Question: I am trying to get a button (input) and a link to look identical on my page, but I am having some alignment issues in Firefox. This is the HTML:
'''
<p>
<input type="submit" value="Create New User" />
<a class="linkButton" href="/Admin">Cancel and Return to User Index</a>
</p>
'''
I am using the following CSS:
'''
.linkButton, .linkButton:link, .linkButton:visited, input[type="submit"], input[type="button"] {
background-color: #4AACC5;
border: 1px solid #4A77C4;
color: #FFFFFF;
cursor: pointer;
height: 27px;
margin: 2px;
padding: 3px 6px;
text-align: center;
text-decoration: none;
width: auto;
font: inherit;
}
'''
With the above setup everything works ok in Chrome, but in Firefox I have the two elements not aligned:

You can check this fiddle with both FF and Chrome: <URL>
Now, I would like a solution that would NOT involve using 'a' in both cases with something like 'onclick="javascript:submit();"'. The Views are scaffolded and work nicely so I would prefer a pure HTML/CSS solution.
You may note I have not mentioned IE... I just don't want to go there for the time being :P
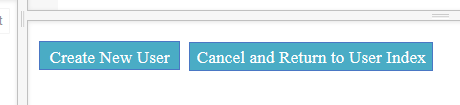
Answer: I believe this might be your solution: <URL>
'''
input::-moz-focus-inner /*Remove button padding in FF*/
{
border: 0;
padding: 0;
}
'''